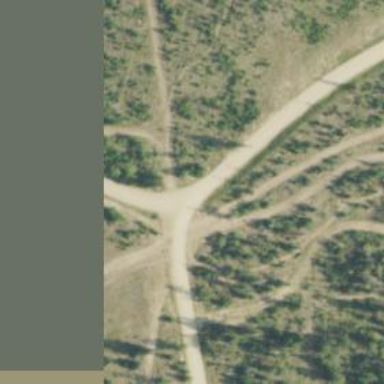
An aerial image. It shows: Intermediate level Nordic ski trail groomed for classic and skating styles.